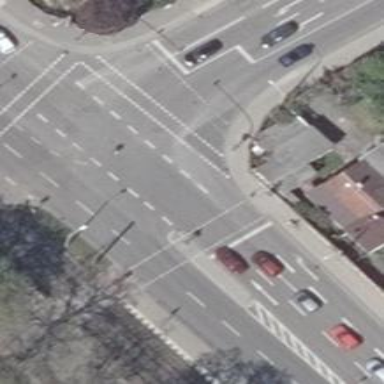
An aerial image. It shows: Sidewalk with concrete plates cycleway.